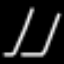
Label: line